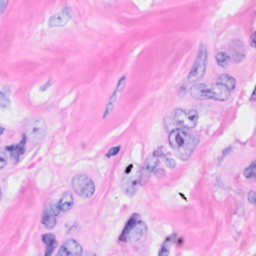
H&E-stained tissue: Breast